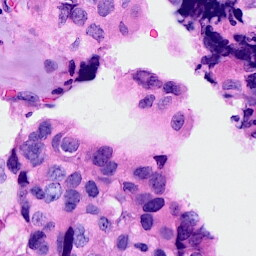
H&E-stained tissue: Breast